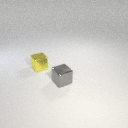
small yellow metal cube to the left of small gray metal cube